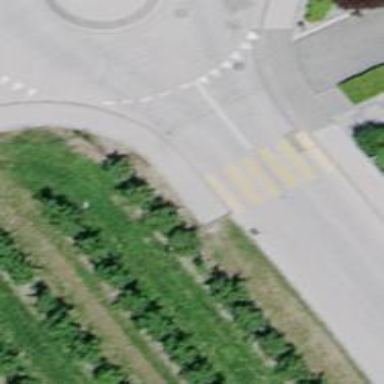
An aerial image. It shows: Uncontrolled zebra crossing on the road.